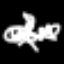
Label: angel